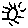
Label: sun